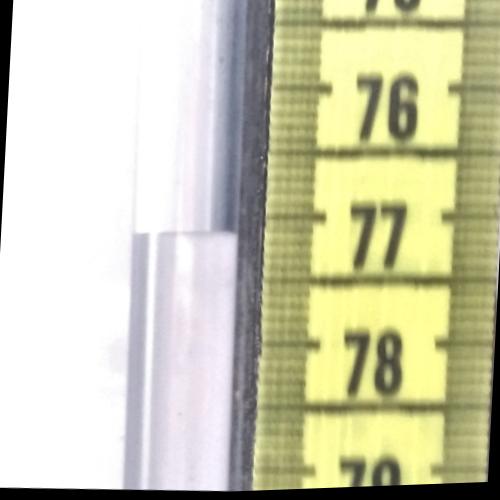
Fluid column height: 77.1 cm